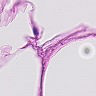
Metastatic tissue present: no